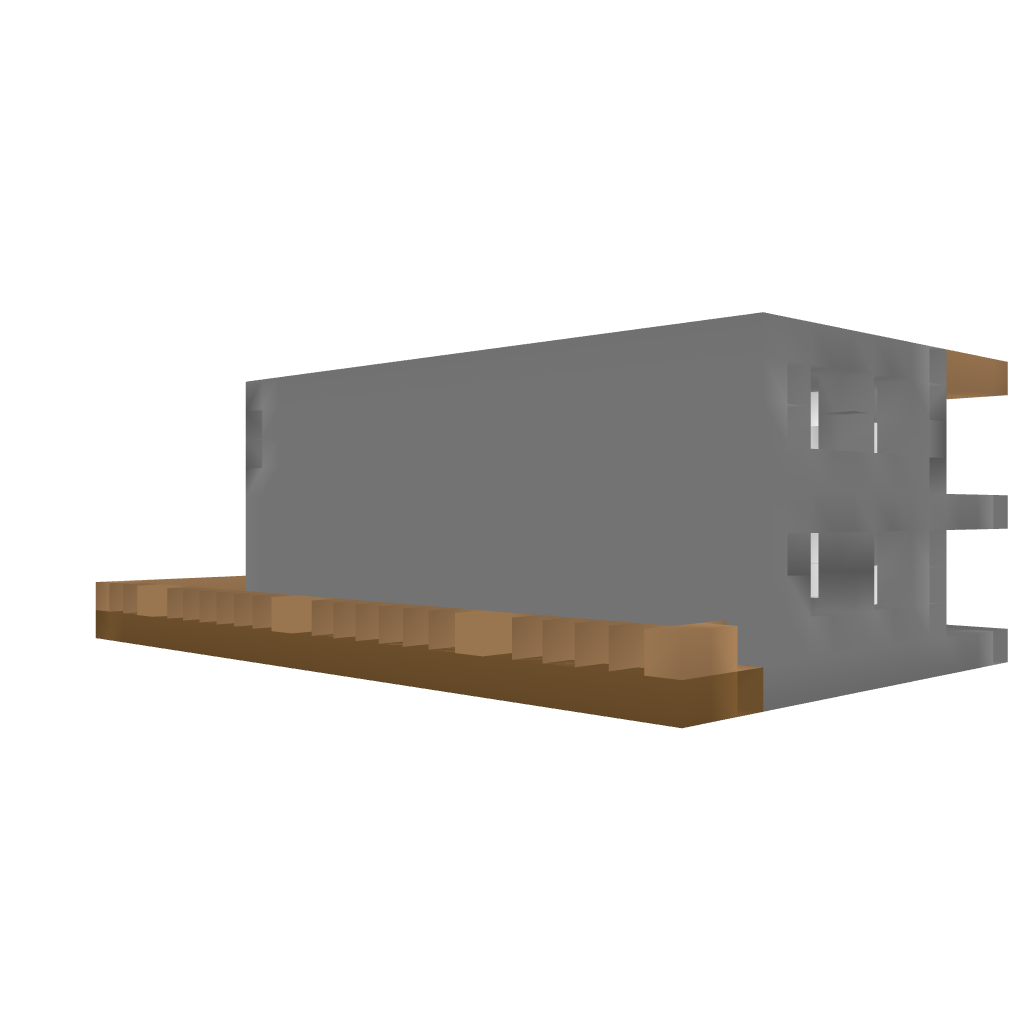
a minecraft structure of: g_motel1 bad low quality